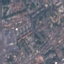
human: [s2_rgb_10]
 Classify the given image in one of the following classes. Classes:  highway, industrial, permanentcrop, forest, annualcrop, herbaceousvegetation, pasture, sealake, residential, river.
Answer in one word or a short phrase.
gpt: Residential